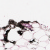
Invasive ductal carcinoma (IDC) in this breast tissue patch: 0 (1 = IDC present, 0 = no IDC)